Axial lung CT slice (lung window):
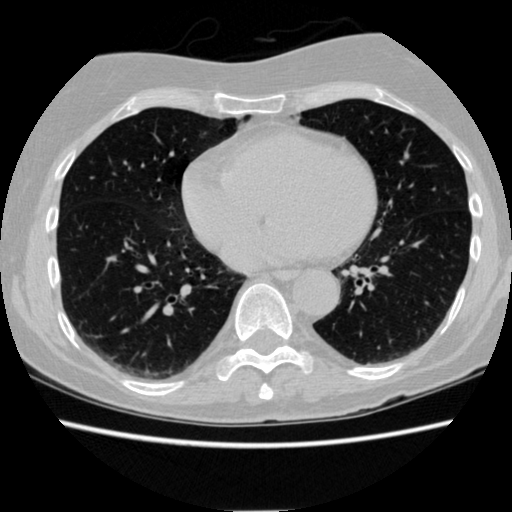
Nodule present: no